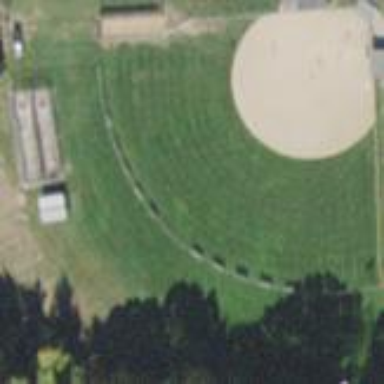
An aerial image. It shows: Baseball pitch for leisure land activities.